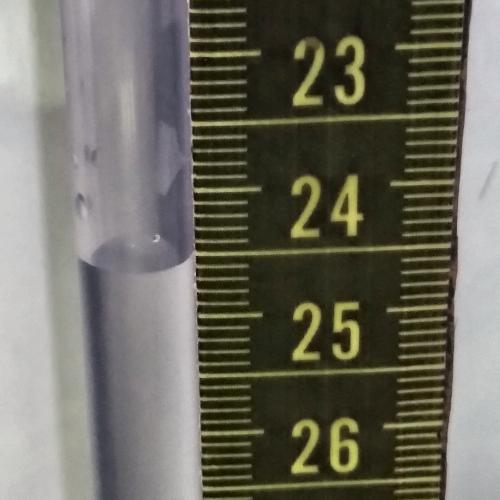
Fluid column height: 24.6 cm